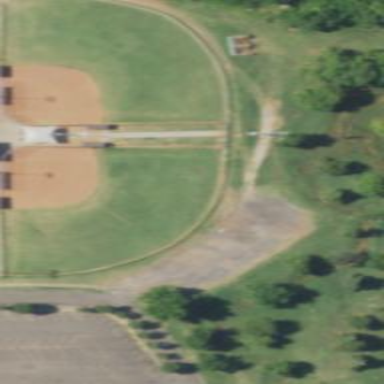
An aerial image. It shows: Softball pitch for baseball.